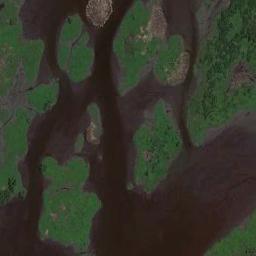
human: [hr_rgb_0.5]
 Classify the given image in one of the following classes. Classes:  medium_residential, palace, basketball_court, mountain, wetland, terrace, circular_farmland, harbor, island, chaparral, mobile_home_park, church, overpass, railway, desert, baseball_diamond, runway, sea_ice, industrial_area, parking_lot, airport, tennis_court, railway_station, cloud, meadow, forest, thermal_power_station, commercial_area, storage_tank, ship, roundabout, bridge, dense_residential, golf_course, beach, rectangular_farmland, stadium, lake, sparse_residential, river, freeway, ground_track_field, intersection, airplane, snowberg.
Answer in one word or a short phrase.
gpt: wetland